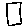
Label: square